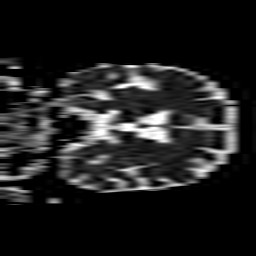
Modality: ADC
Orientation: coronal
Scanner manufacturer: philips
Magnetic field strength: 1.5 T
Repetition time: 3.536 s
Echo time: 0.07194 s